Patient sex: M
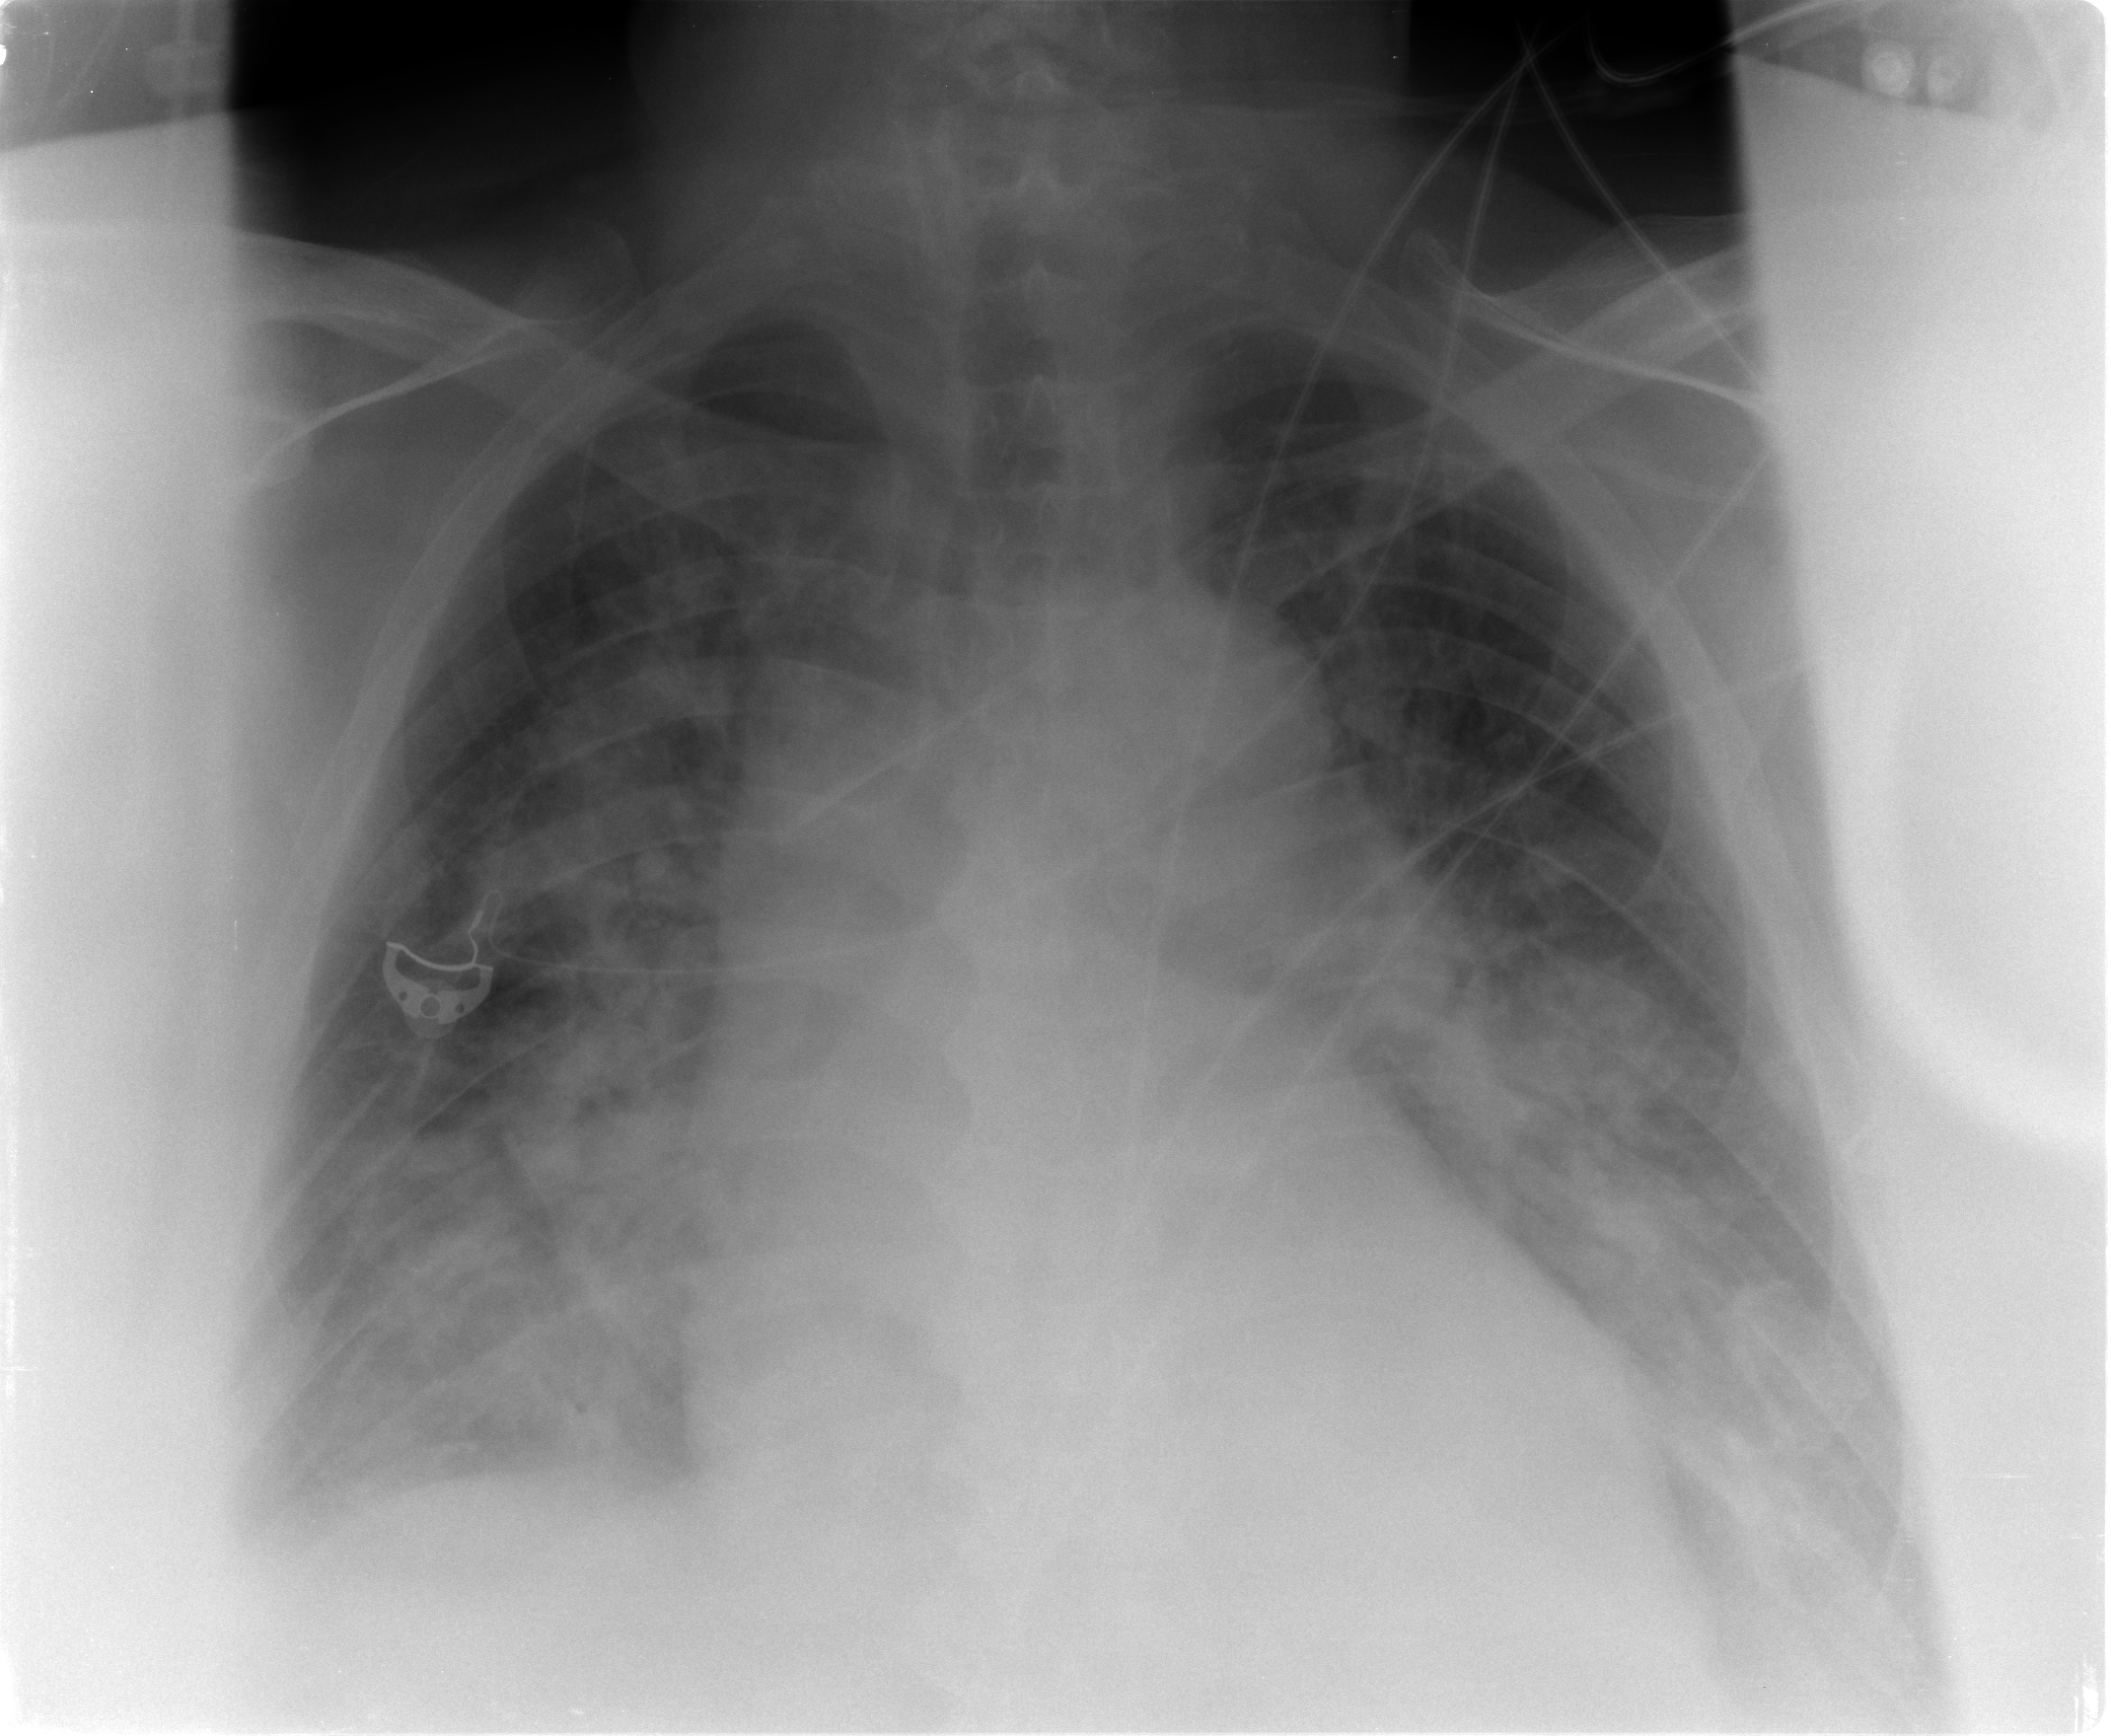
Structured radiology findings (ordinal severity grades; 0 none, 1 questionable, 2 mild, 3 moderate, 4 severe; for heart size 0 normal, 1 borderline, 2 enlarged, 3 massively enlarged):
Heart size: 0
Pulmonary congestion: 3
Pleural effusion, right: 2
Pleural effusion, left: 2
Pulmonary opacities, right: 3
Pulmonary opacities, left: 3
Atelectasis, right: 2
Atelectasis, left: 2